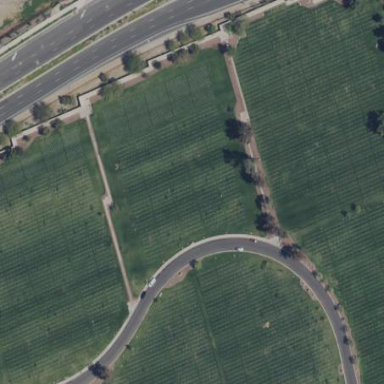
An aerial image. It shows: Grave yard.